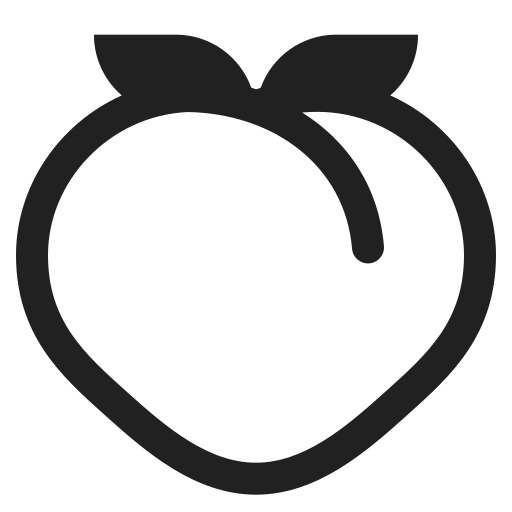
peach high contrast